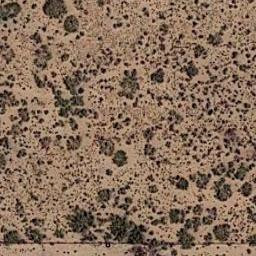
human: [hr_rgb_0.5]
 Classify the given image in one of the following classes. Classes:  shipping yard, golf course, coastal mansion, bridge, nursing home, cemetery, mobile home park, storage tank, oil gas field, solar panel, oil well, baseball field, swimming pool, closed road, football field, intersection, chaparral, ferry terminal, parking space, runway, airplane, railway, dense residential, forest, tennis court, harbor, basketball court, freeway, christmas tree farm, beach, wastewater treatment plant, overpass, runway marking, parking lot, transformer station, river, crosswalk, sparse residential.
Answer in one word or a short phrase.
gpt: chaparral